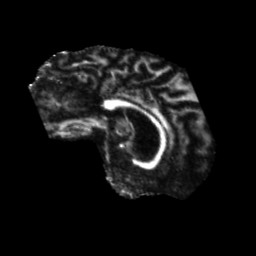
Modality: FA
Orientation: sagittal
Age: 55
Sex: male
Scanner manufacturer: siemens
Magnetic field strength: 3 T
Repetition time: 5.25 s
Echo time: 0.08 s